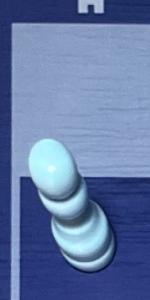
Label: Pawn_White